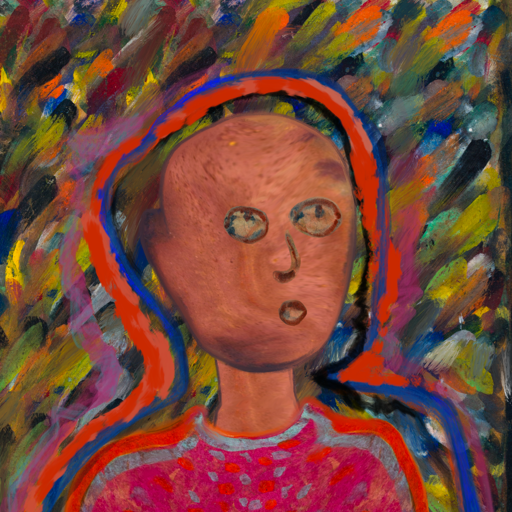
Background: An_Impression, Head And Neck Side: Mother_And_Son_Mother, Face Side: Orphan, Bust: Sisters, Hair Side: Experience, Head Accessory: Blank, Second Necklace: Blank, Necklace: Blank, Baby: Blank